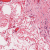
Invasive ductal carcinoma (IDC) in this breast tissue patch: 0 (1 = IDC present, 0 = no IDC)